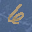
Label: 6